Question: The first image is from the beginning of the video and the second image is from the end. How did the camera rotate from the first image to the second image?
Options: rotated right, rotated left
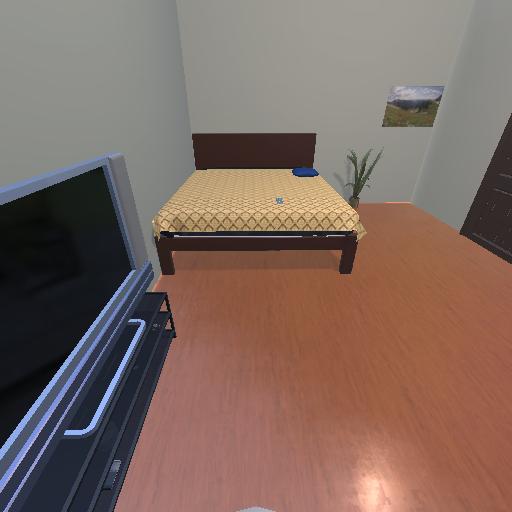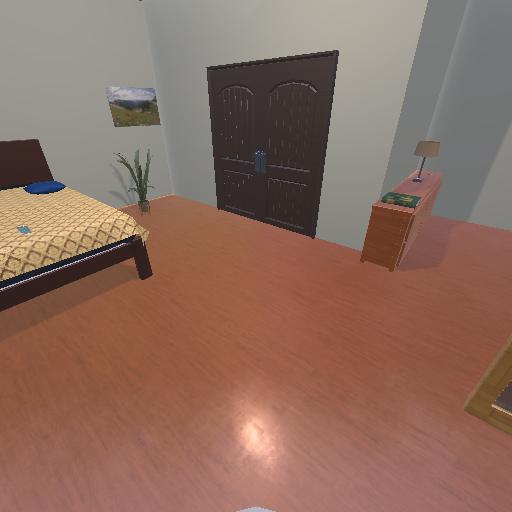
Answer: rotated right